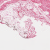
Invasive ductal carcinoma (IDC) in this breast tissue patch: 0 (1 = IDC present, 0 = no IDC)